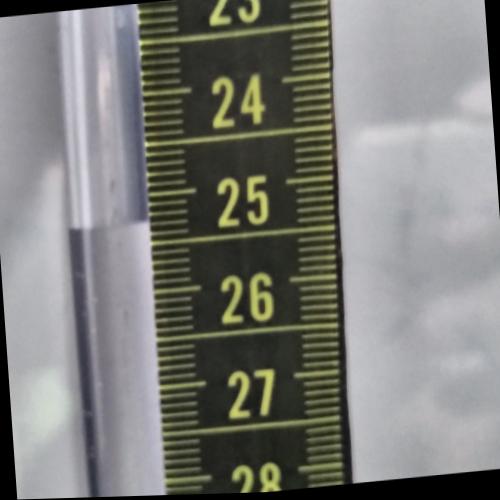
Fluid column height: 25.3 cm